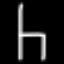
Label: chair